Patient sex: M
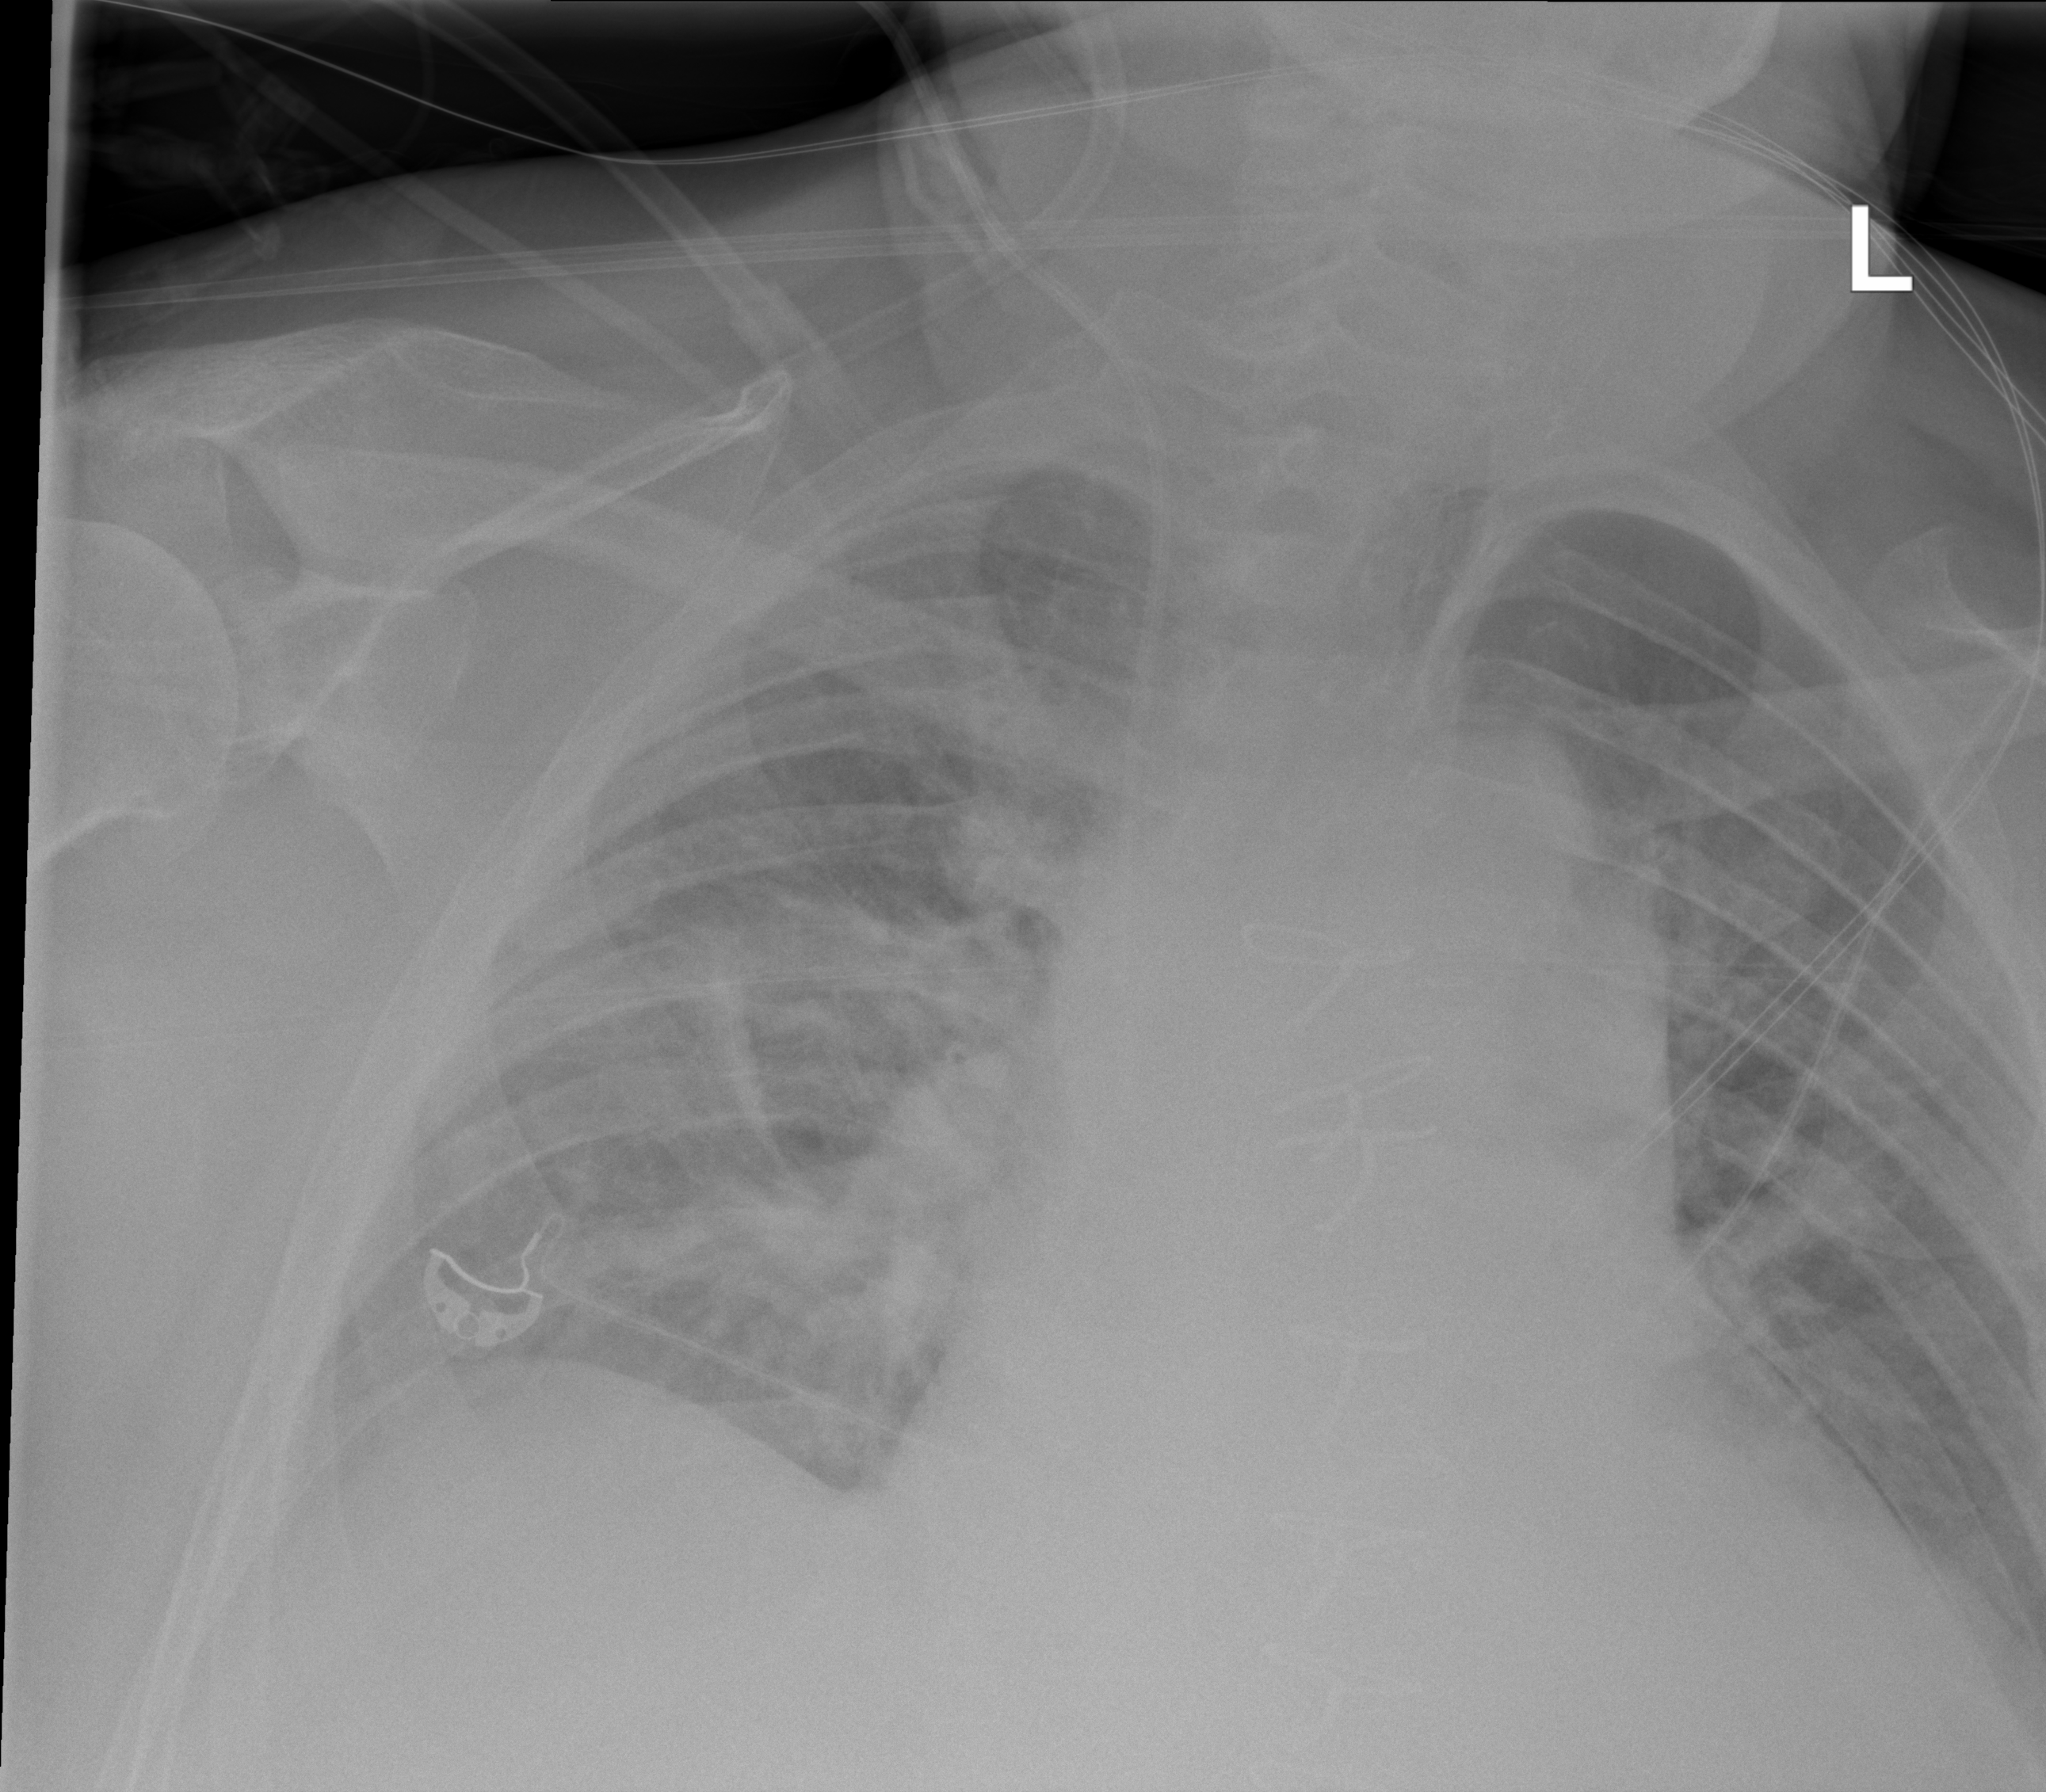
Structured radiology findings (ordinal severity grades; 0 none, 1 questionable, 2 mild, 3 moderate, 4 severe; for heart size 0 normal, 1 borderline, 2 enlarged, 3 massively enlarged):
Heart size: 2
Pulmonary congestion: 2
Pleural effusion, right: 2
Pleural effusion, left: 2
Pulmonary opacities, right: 2
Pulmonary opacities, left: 0
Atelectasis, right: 2
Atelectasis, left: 2